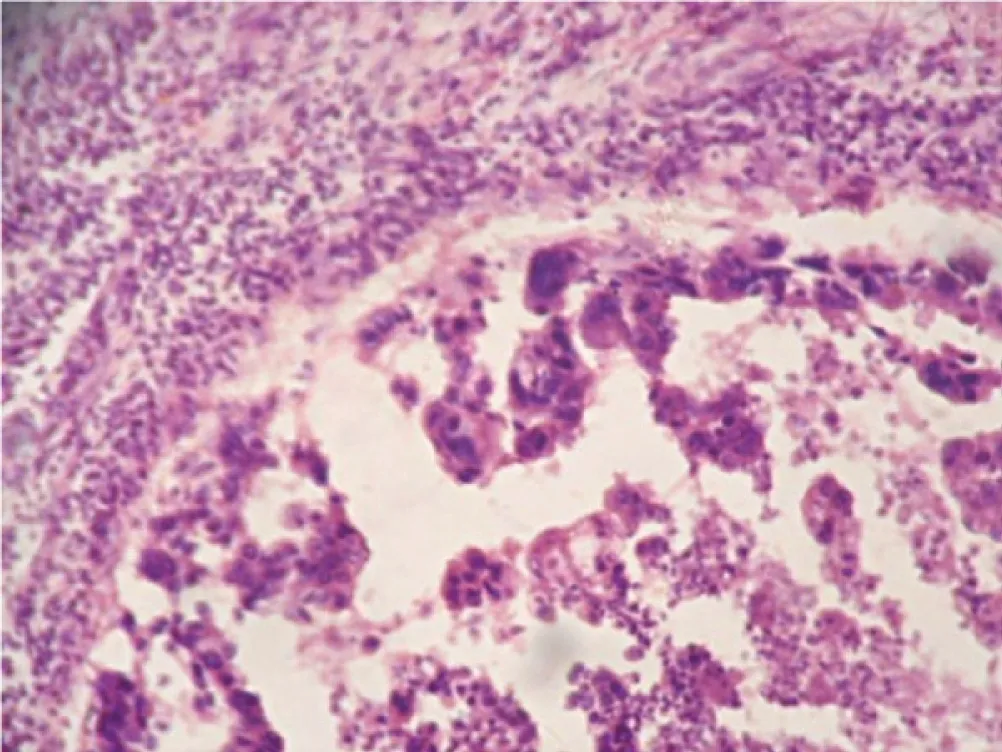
Microphotograph showing intraductal component which showed ducts lined by squamous cells with central region of necrosis (H&E stain).
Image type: pathology (h&e)